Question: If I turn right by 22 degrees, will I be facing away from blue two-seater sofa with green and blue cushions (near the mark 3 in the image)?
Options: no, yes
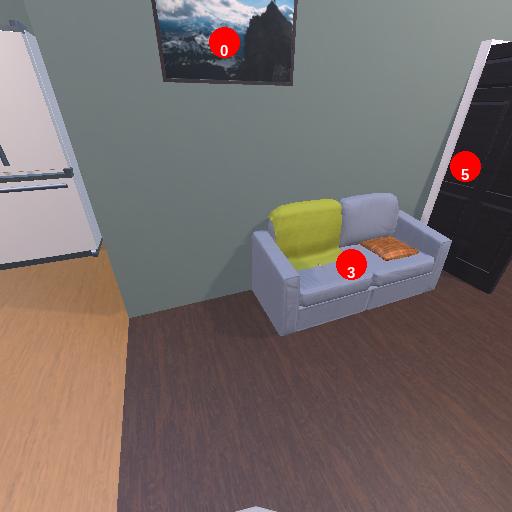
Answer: no